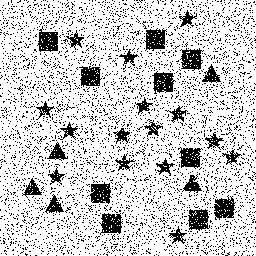
Squares: 10
Triangles: 5
Stars: 15
Total shapes: 30